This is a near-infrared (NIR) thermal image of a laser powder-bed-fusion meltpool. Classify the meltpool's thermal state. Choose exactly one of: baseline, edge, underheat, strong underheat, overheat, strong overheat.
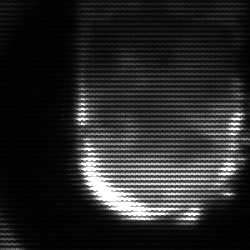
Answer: baseline